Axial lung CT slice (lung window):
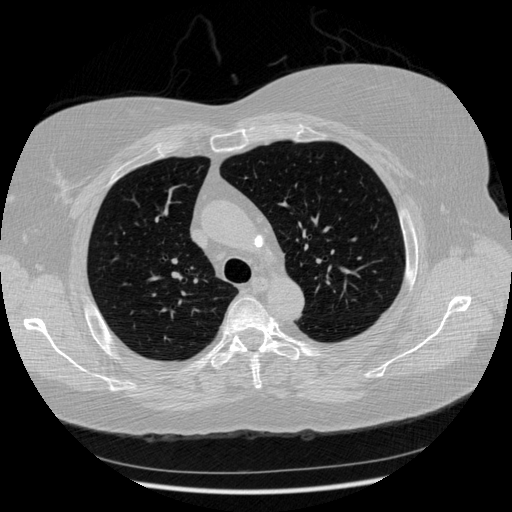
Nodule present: no